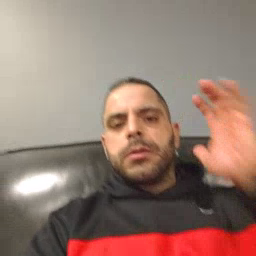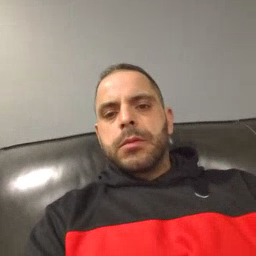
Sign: tiger